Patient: sex F, age 78
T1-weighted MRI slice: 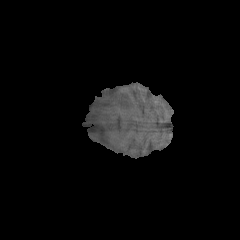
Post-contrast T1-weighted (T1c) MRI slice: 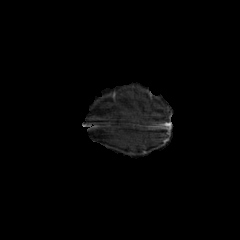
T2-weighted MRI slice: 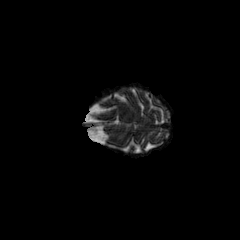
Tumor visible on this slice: no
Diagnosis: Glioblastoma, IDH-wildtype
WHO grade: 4